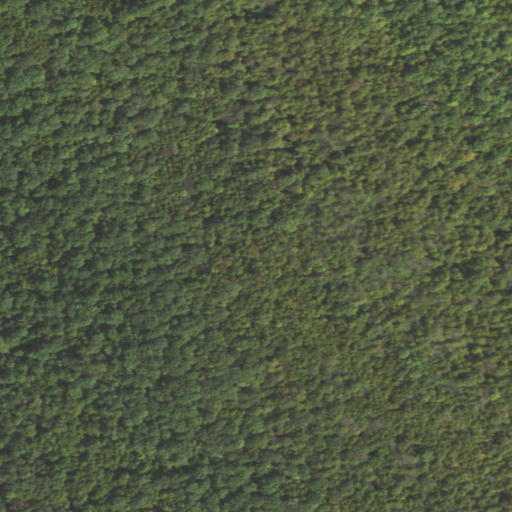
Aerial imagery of mountain in Pennsylvania named Loop Mountain containing deciduous forest and mixed forest